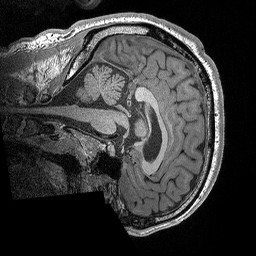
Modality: T1w
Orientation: sagittal
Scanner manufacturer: siemens
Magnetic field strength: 3 T
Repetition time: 2.3 s
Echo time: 0.00298 s